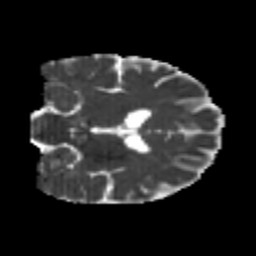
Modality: MD
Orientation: coronal
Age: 26
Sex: male
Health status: healthy
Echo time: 0.074 s